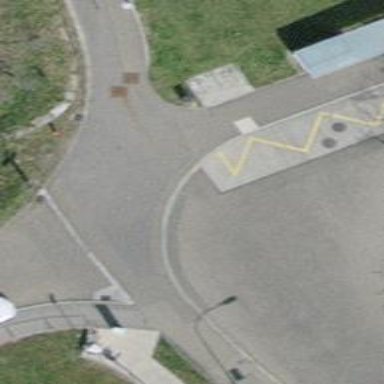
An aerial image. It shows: Asphalt cycleway.